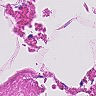
Metastatic tissue present: no